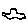
Label: car